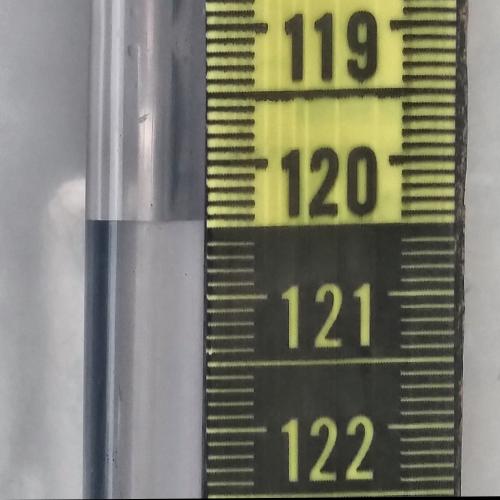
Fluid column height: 120.4 cm